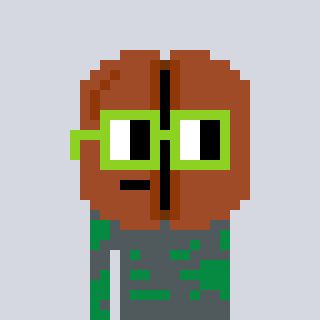
a pixel art character with square light green glasses, a coffeebean-shaped head and a green-colored body on a cool background